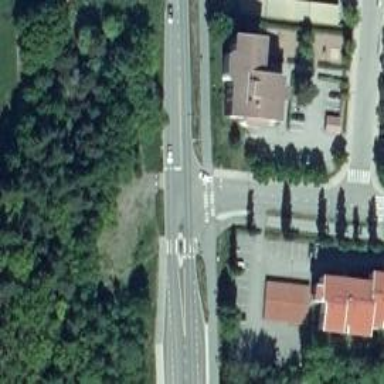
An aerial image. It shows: Crossing on asphalt cycleway.